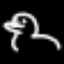
Label: pants